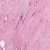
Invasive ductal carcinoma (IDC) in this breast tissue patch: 0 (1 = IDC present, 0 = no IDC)